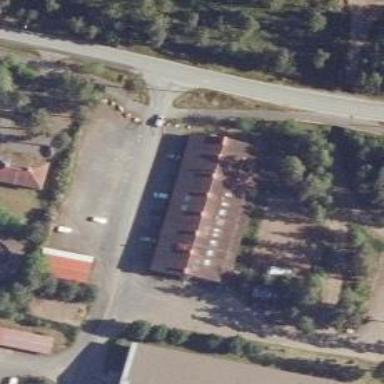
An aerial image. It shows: Veterinary facility.